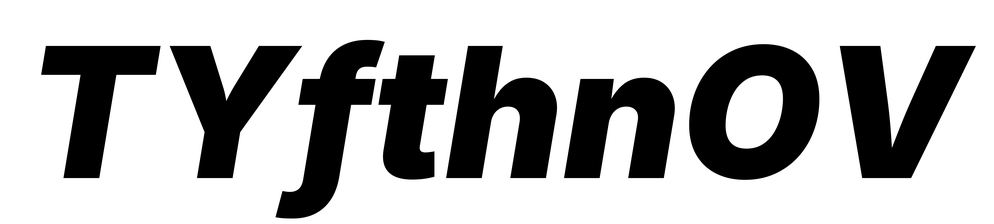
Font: Inter-Italic_Black_Italic